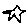
Label: star